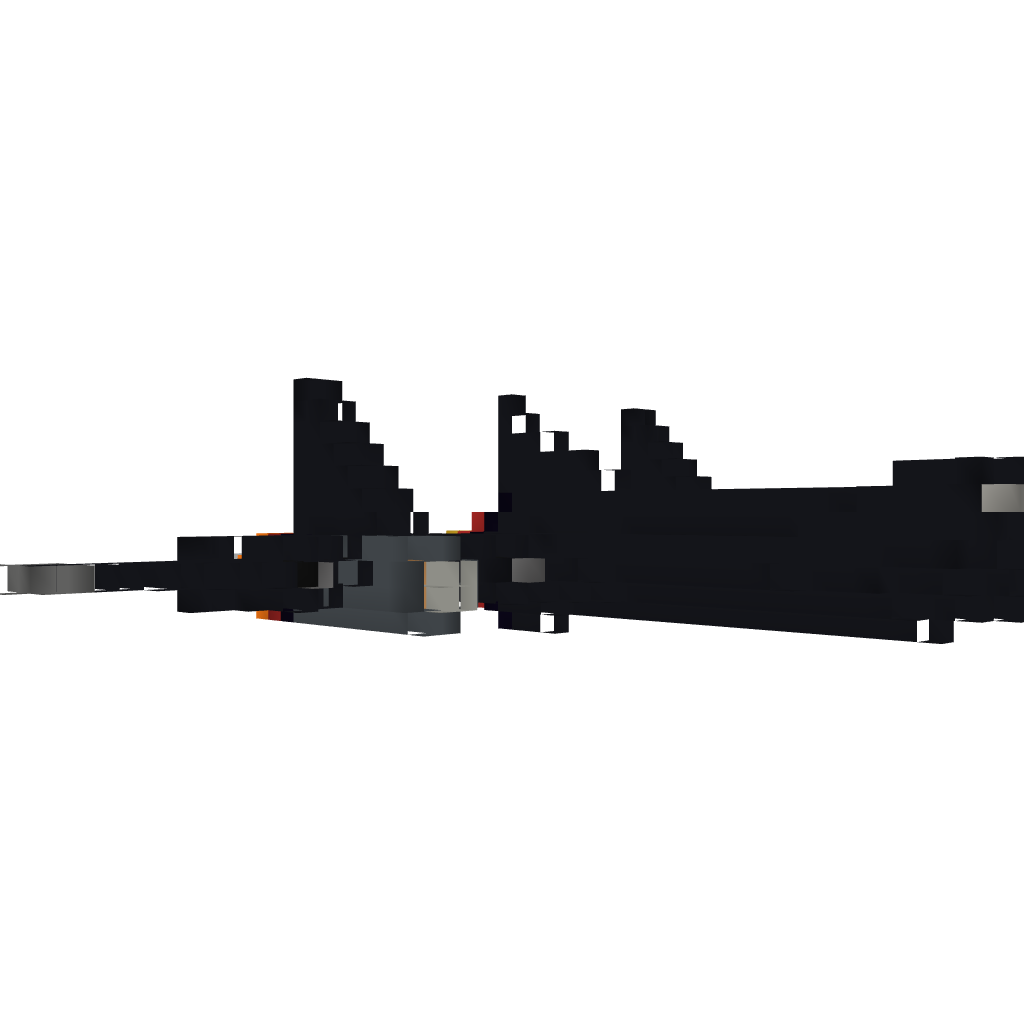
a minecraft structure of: Blackbird Aircraft